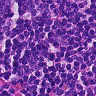
Metastatic tissue present: no